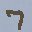
Label: 7